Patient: sex M, age 73
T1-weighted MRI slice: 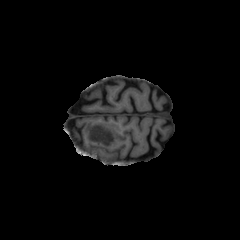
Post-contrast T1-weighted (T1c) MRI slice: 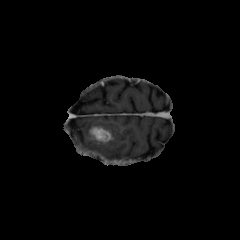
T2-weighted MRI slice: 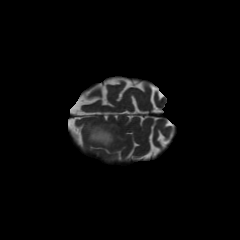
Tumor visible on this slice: yes
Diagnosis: Glioblastoma, IDH-wildtype
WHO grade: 4